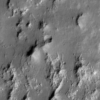
Label: not_dusty